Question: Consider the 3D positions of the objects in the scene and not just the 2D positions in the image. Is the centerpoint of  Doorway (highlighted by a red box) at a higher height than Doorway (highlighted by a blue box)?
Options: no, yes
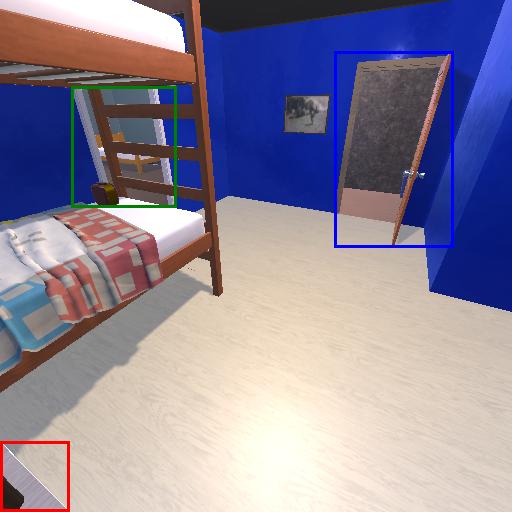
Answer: no